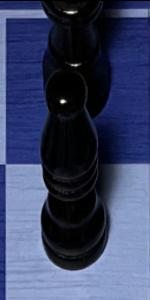
Label: Bishop_Black